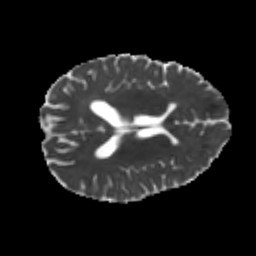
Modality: MD
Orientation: axial
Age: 24
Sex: male
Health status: healthy
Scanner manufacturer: philips
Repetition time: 7.388 s
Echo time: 0.08599 s